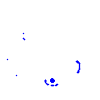
Particle: pion